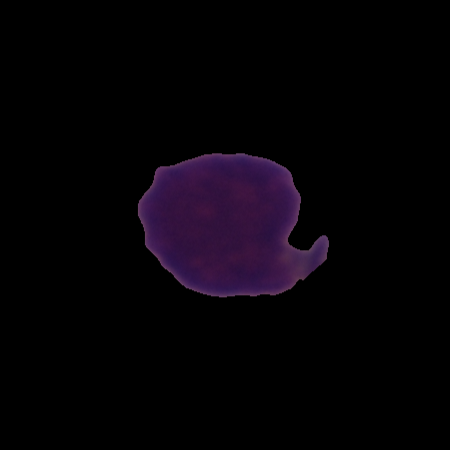
Label: healthy